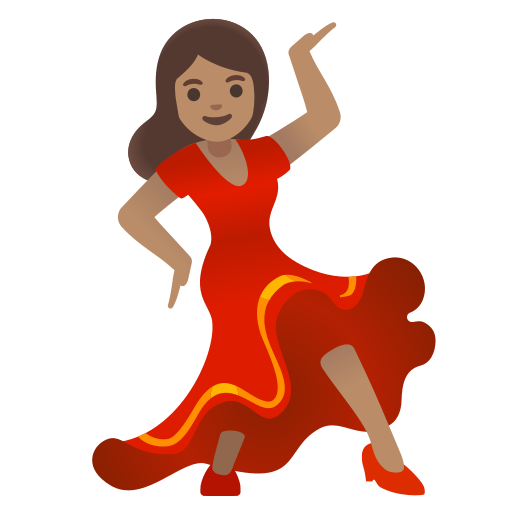
Emoji: 💃🏽